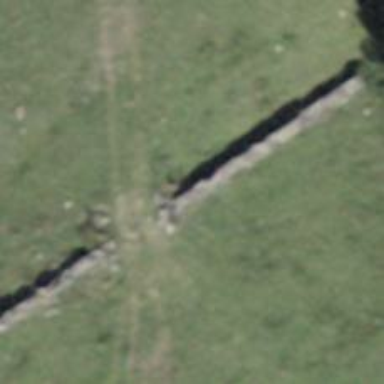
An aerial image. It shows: Wall made of dry stone.